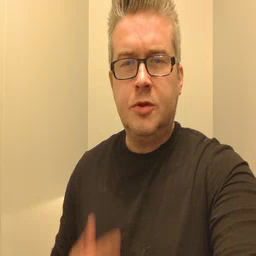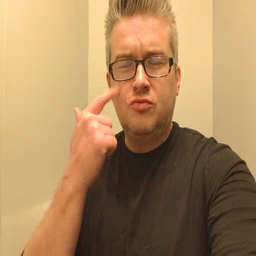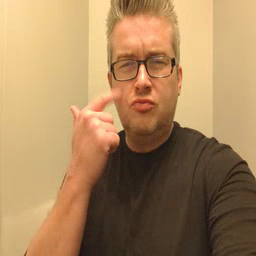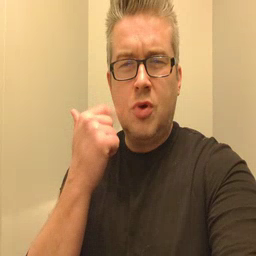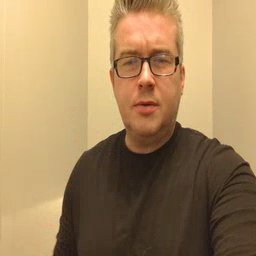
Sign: cry